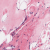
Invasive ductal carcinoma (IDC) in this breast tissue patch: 0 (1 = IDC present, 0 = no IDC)